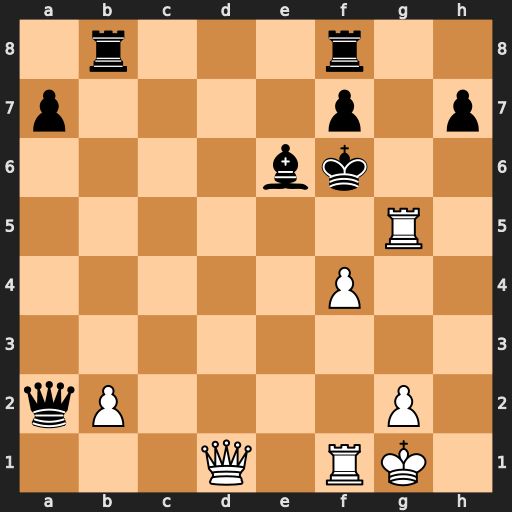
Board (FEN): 1r3r2/p4p1p/4bk2/6R1/5P2/8/qP4P1/3Q1RK1
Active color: w
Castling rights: -
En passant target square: -
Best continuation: Qd4+ Ke7 Qc5+ Ke8 Qc6+